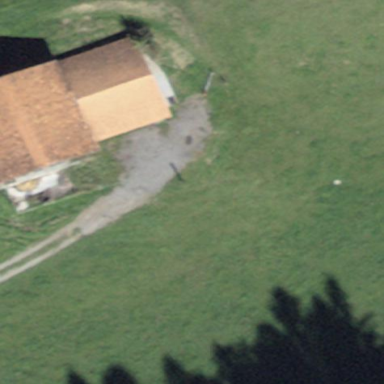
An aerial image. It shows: Barn.